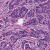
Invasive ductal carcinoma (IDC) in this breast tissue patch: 1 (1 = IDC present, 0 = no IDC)